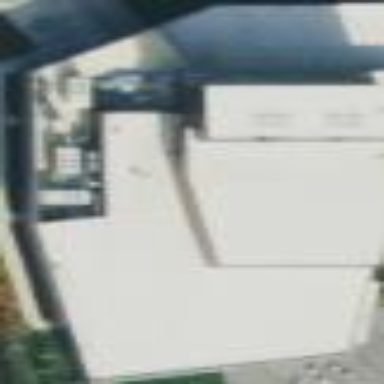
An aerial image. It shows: Arts center housed in building.